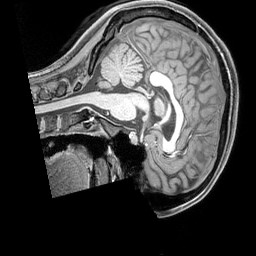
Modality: T1w
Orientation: sagittal
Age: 21
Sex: female
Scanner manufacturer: siemens
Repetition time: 2.3 s
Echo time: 0.00226 s